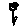
Label: flower